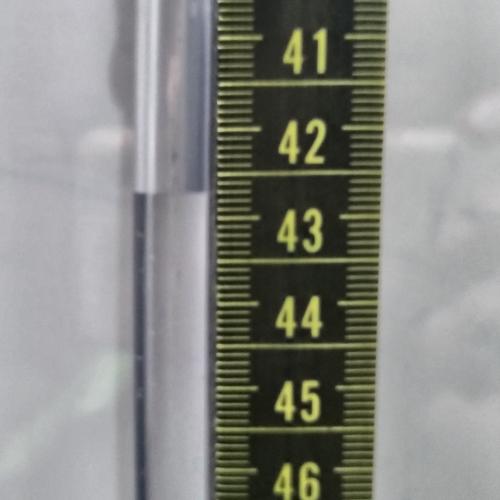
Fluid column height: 42.7 cm